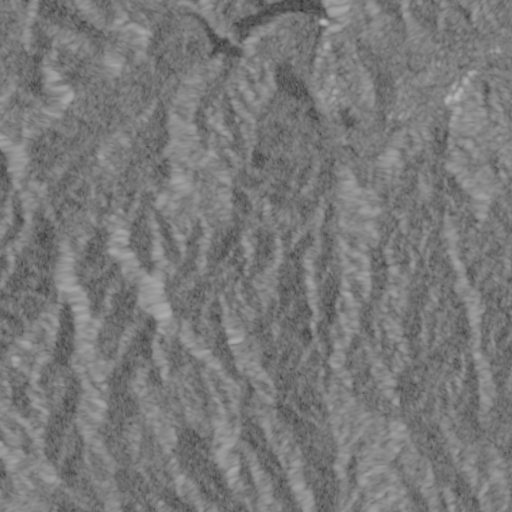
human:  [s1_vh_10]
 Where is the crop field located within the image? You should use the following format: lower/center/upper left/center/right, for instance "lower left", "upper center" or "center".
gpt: The crop field is located in the upper center of the image.
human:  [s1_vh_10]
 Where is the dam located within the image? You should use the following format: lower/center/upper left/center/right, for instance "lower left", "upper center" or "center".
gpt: The dam is located in the upper center of the image.
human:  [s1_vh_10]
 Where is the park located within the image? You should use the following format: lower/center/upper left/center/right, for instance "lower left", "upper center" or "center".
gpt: The park is located in the upper center of the image.
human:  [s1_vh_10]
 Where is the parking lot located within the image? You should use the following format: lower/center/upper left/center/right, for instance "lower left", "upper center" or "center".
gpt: The parking lot is located in the upper right of the image.
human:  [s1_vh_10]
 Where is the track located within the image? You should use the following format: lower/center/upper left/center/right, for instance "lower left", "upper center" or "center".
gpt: The track is located in the upper left of the image.
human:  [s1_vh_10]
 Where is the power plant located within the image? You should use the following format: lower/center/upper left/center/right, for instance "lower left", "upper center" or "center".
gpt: There is no power plant in the image.

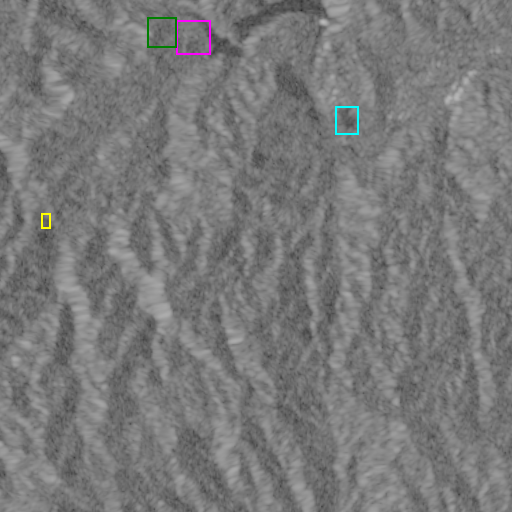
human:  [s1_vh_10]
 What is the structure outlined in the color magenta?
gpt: The structure outlined in magenta is a park.
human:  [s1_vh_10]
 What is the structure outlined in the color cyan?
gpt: The structure outlined in cyan is a parking lot.
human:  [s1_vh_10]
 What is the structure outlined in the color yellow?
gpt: The structure outlined in yellow is a quarry.
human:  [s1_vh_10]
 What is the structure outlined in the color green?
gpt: The structure outlined in green is a track.
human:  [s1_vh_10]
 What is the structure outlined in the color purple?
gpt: There is no purple outline.